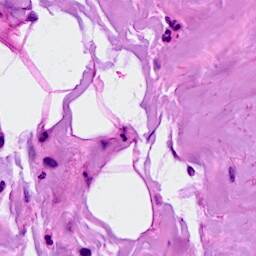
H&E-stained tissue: Breast